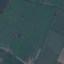
Label: Pasture